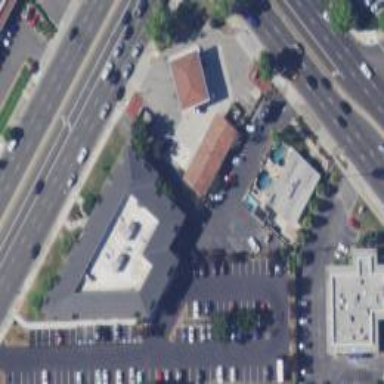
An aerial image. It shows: Convenience shop.